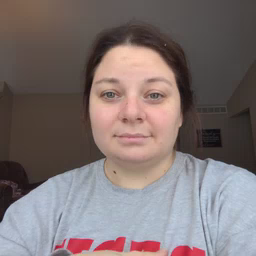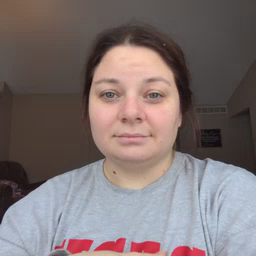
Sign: see